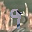
Label: 9